Field crop: tomato
Growth stage: 1
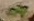
Species: solanum